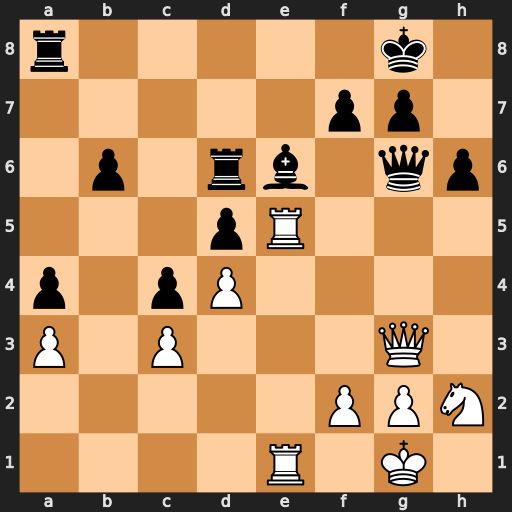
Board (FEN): r5k1/5pp1/1p1rb1qp/3pR3/p1pP4/P1P3Q1/5PPN/4R1K1
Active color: w
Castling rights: -
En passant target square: -
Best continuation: Qxg6 fxg6 Rxe6 Rxe6 Rxe6